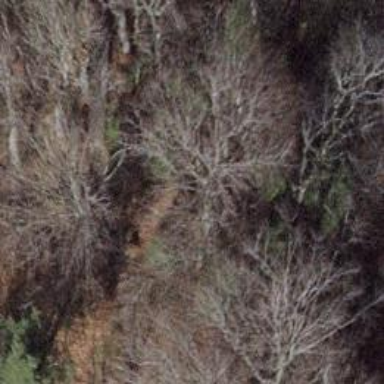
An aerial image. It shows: Brown bench in the vicinity.